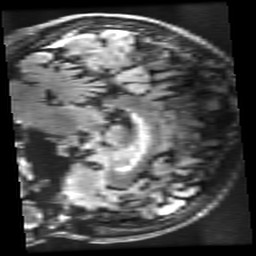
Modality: FLAIR
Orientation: sagittal
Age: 61
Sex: female
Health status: healthy
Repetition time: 12 s
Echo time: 0.09782 s